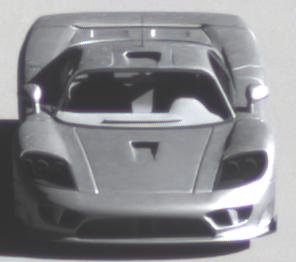
Make: Saleen
Model: S7
Detailed model: -
Model produced from: 2000
Model produced until: 2008
Doors: 2
Color: white
Road condition: dry road
Daytime: morning or afternoon
Contrast: high contrast